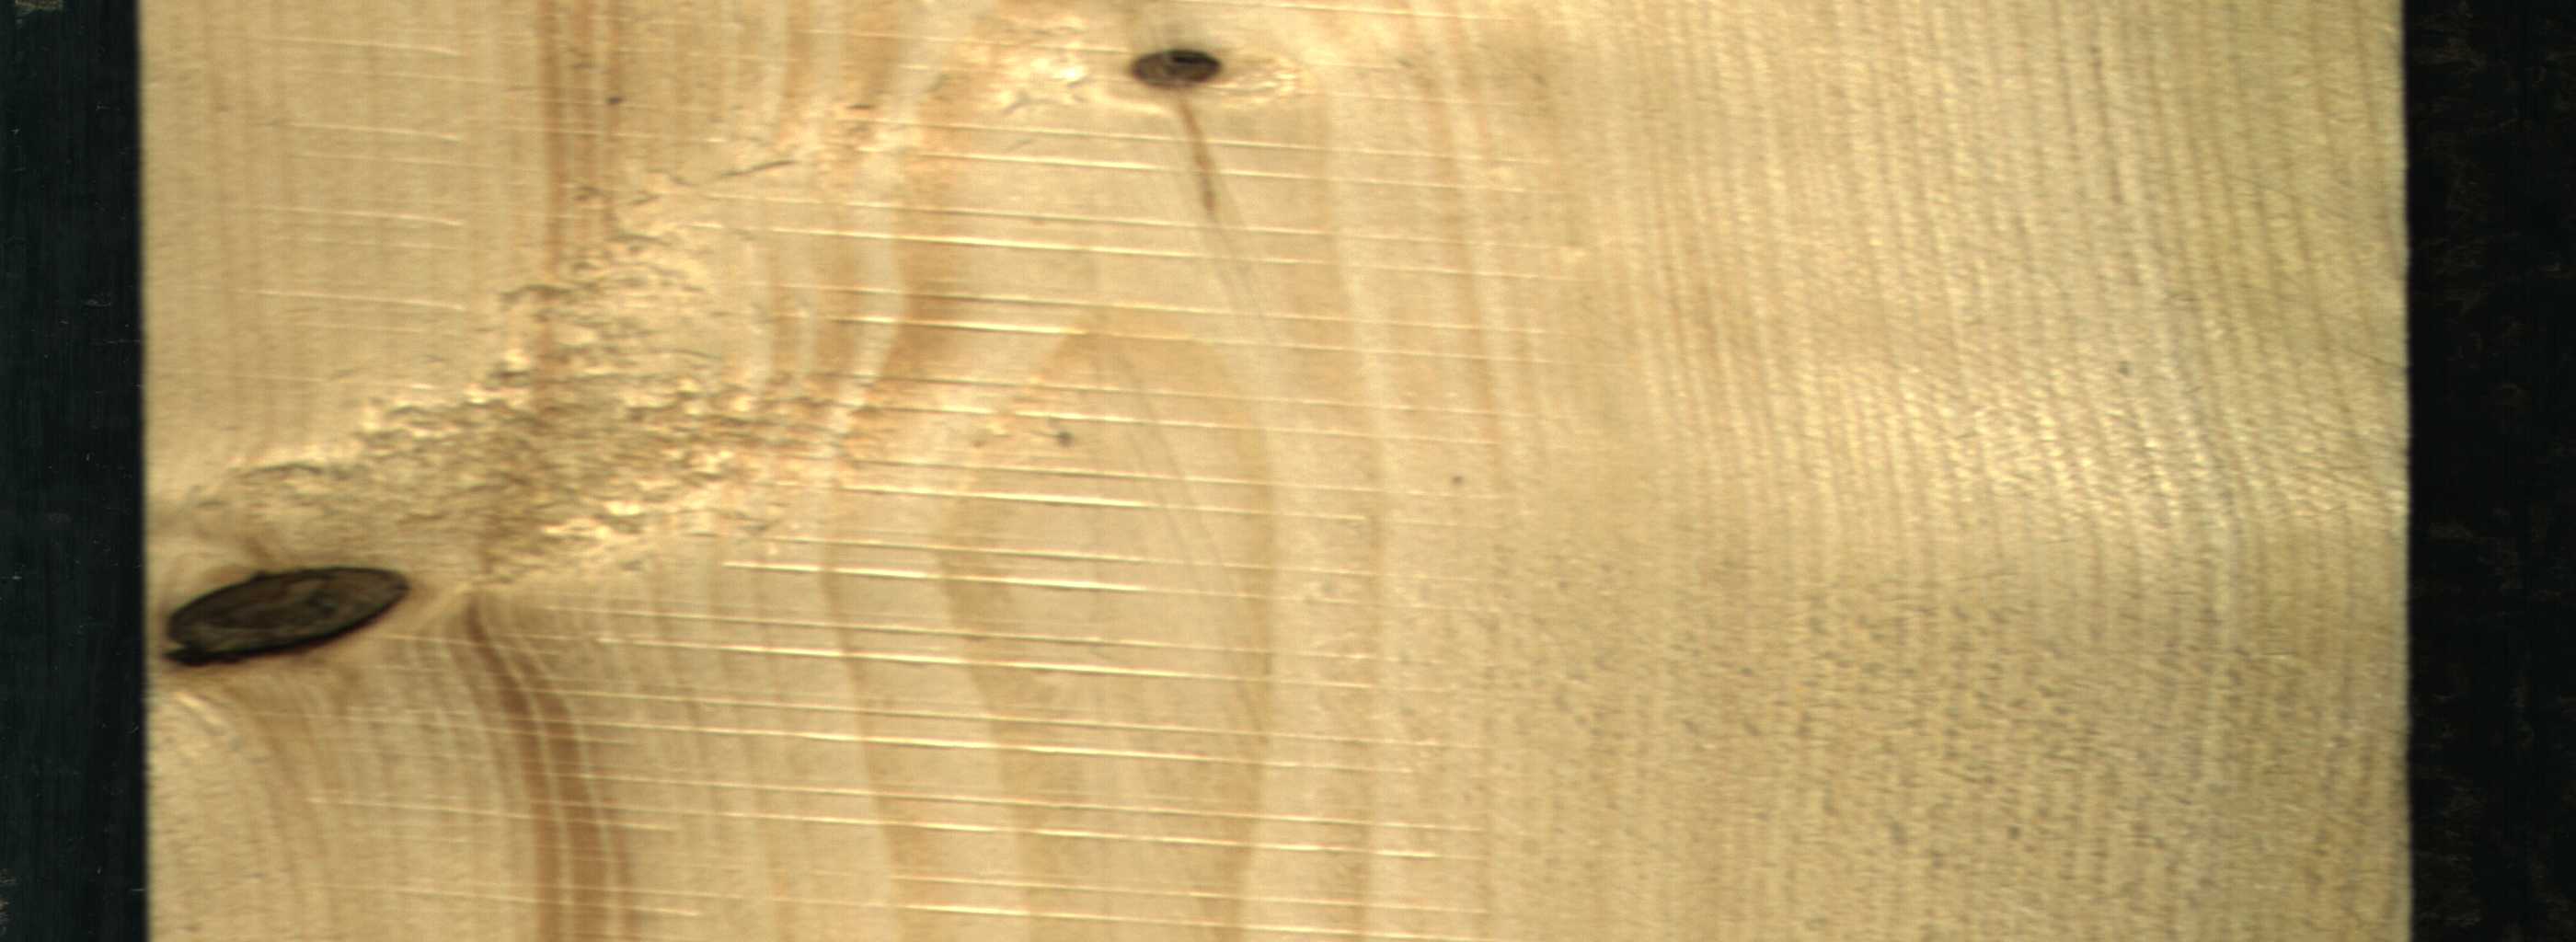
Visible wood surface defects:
Dead_Knot
Dead_Knot